Interaction volume radius: 5 \u00c5
Interaction volume height: 10 \u00c5
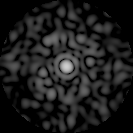
Disorder parameter: 0.8